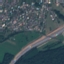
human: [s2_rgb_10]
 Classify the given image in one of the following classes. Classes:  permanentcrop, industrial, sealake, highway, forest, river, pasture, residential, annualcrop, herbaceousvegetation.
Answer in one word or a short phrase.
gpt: Highway